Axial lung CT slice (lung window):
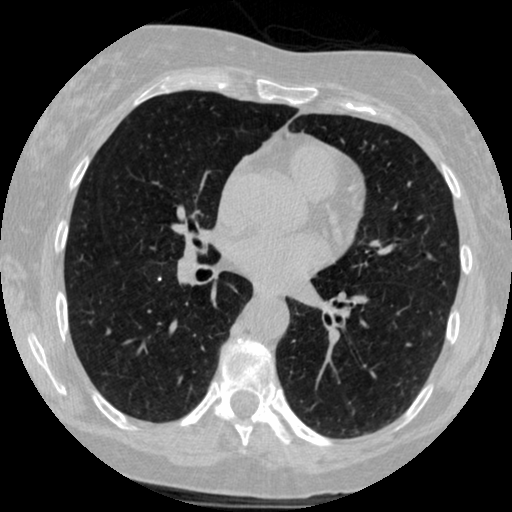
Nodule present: no